Brain MRI, t1w sequence, axial 2D slice.
Patient: age 42, sex F, weight 95 kg, height 1.95 m
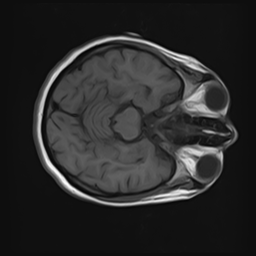